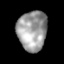
Tissue: lung
Cell type: Epithelial cells
Senescence score: 0.1789
Nuclear area (px): 1142
Mean DAPI intensity: 158.624